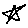
Label: star